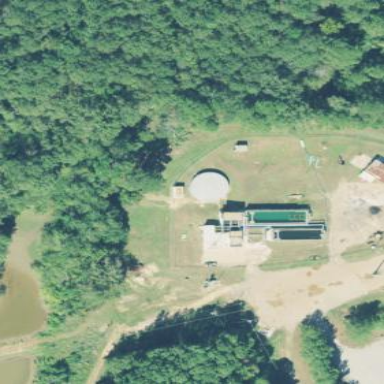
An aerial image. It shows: Man-made water works facility.